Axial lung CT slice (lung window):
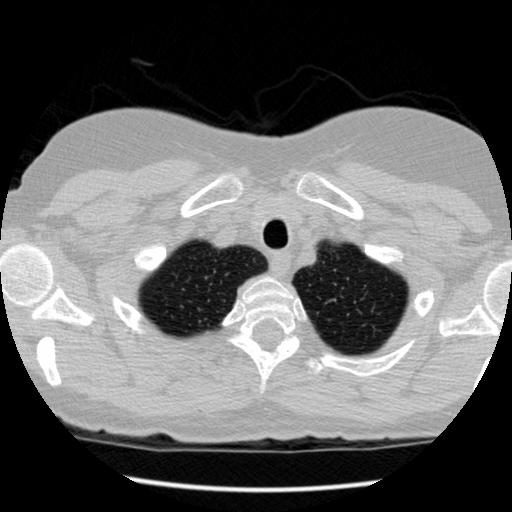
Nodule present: no